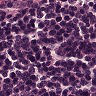
Metastatic tissue present: no